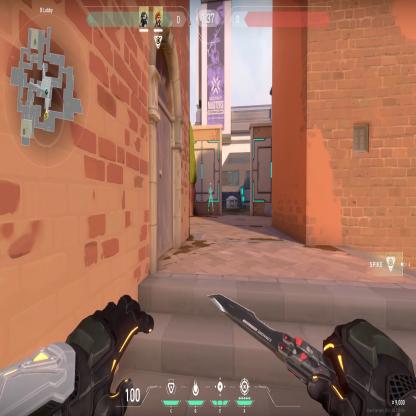
Label: teammate